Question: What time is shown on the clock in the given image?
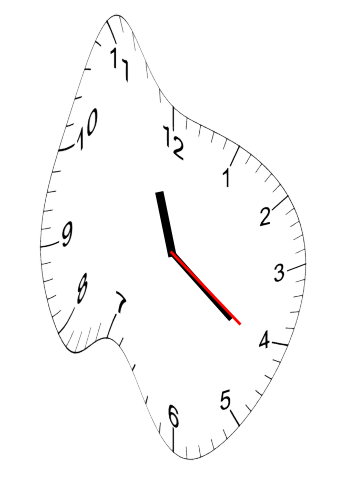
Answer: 11:21:21